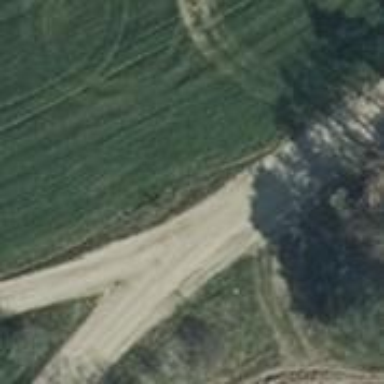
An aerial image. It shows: Gravel track with grade3 tracktype.